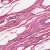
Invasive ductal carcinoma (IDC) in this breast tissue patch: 0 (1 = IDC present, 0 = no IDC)